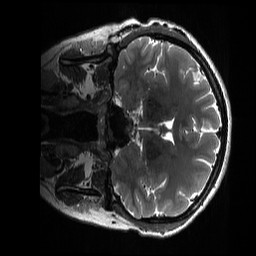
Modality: T2w
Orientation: coronal
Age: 25
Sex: female